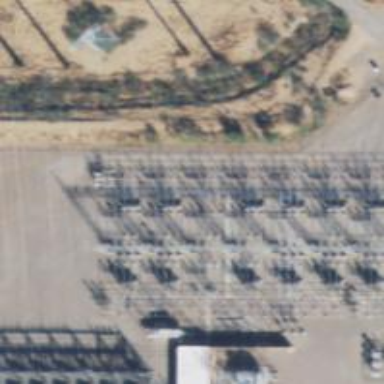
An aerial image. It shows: Switch used for power control.